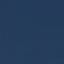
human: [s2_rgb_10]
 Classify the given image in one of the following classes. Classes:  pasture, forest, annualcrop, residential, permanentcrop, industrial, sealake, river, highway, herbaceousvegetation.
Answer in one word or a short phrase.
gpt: SeaLake